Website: lowes
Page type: billing-address
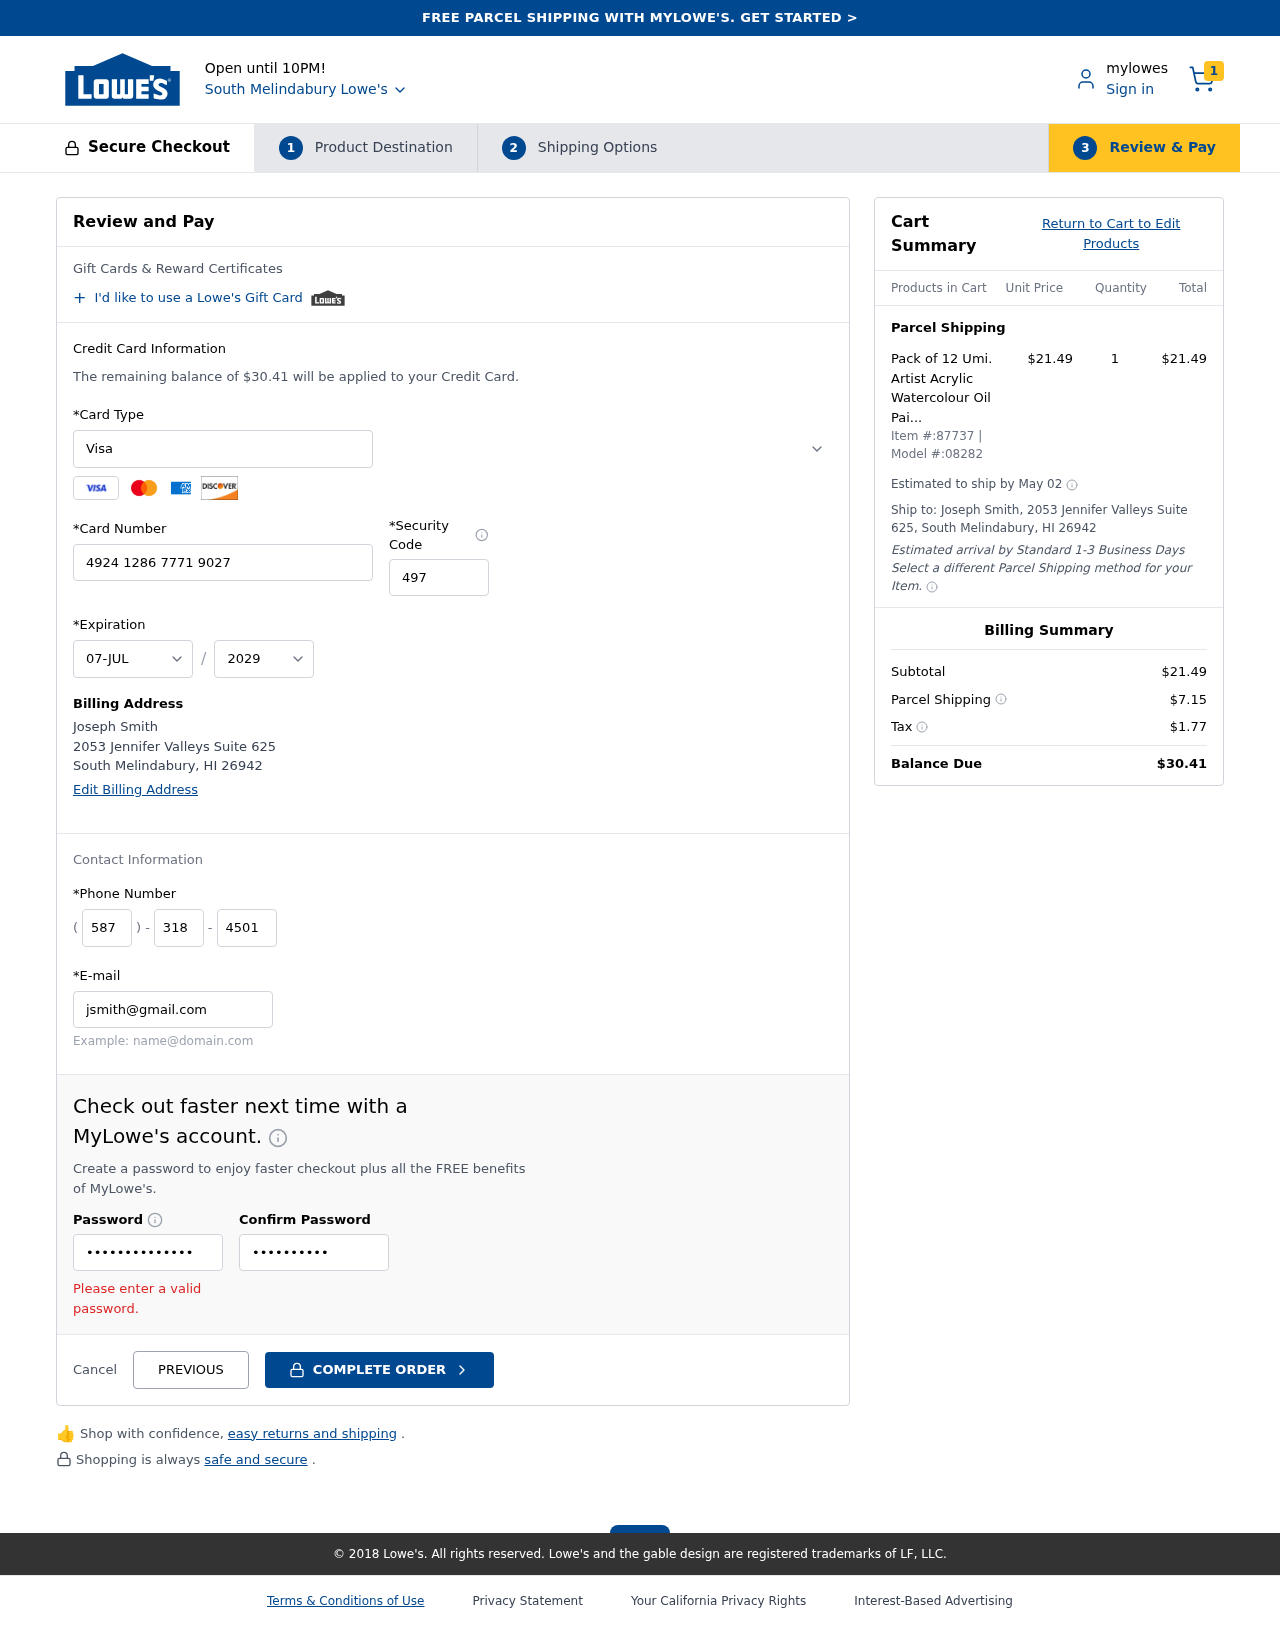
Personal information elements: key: PII_CARD_CVV
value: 497
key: PII_CARD_EXPIRY_MONTH
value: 07
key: PII_CARD_EXPIRY_YEAR
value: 29
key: PII_CARD_NUMBER
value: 4924 1286 7771 9027
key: PII_CARD_TYPE
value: Visa
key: PII_CITY
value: South Melindabury
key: PII_CITY_STATE_ZIP
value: South Melindabury, HI 26942
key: PII_EMAIL
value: jsmith@gmail.com
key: PII_FULLNAME
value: Joseph Smith
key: PII_PHONE_AREA
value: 587
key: PII_PHONE_PREFIX
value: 318
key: PII_PHONE_SUFFIX
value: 4501
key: PII_STREET
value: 2053 Jennifer Valleys Suite 625
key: PII_FULLNAME2
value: Joseph Smith
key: PII_STREET2
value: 2053 Jennifer Valleys Suite 625
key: PII_CITY_STATE_ZIP2
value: South Melindabury, HI 26942
Product elements: key: PRODUCT1_NAME
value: Pack of 12 Umi. Artist Acrylic Watercolour Oil Painting Brush Set with Palette
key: PRODUCT1_PRICE
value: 21.49
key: PRODUCT1_QUANTITY
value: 1
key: PRODUCT_ITEM_NUMBER
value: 87737
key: PRODUCT_MODEL_NUMBER
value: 08282
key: PRODUCT1_LINE_TOTAL
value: $21.49
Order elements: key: ORDER_NUM_ITEMS
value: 1
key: ORDER_TOTAL
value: $30.41
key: ORDER_SHIPPING_DATE
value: May 02
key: ORDER_SUBTOTAL
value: $21.49
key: ORDER_SHIPPING_COST
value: $7.15
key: ORDER_TAX
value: $1.77